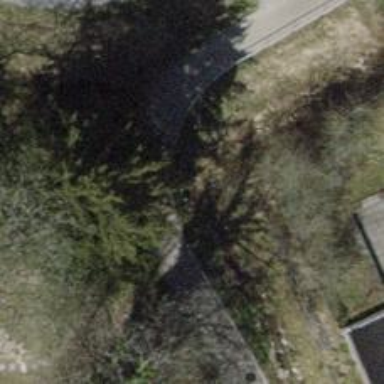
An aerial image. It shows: Culvert tunnel.